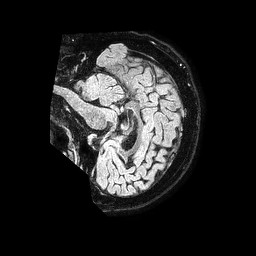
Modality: FLAIR
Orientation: sagittal
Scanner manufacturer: philips
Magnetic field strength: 1.5 T
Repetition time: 4.8 s
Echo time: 0.3 s